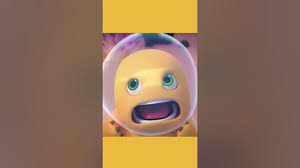
Label: nailong